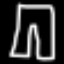
Label: pants